Field crop: maize
Growth stage: 2
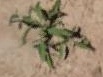
Species: atriplex